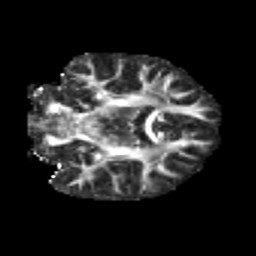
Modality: FA
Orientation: coronal
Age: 13
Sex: female
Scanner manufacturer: siemens
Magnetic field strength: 3 T
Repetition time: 3.8 s
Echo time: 0.07 s